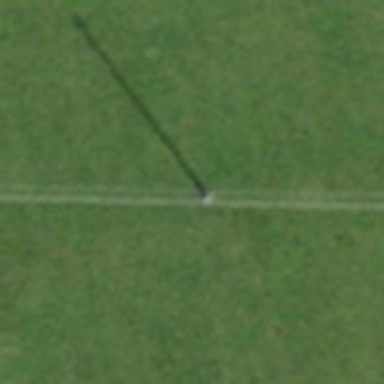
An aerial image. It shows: Power pole.